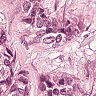
Metastatic tissue present: yes